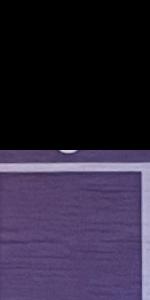
Label: Empty